Field crop: maize
Growth stage: 2
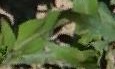
Species: maize